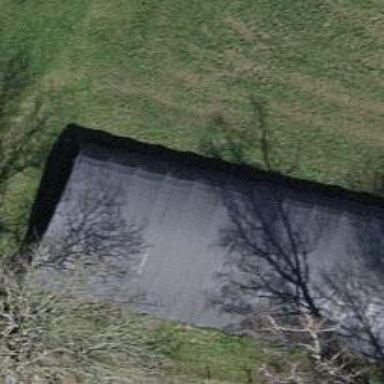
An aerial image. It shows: Greenhouse.